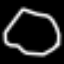
Label: octagon